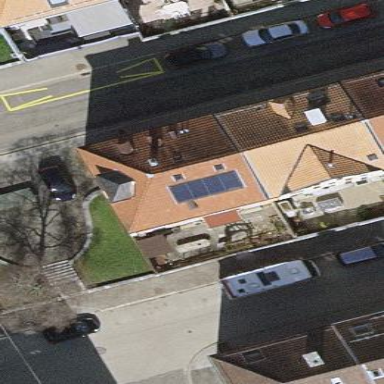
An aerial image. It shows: Apartments building with side-hipped roof shape.